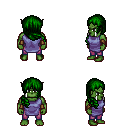
a pixel art fantasy rpg character, male body template, orc, green skin, chain tabard jacket, magenta pants, green right-swept hairstyle, cloth bracers, four views (front, back, left, right), 2x2 character sprite sheet, small pixel art, hard edges, no anti-aliasing